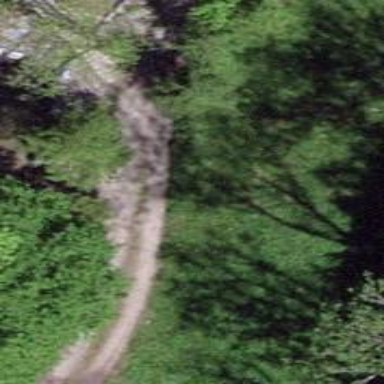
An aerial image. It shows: Gravel track with grade3 tracktype.